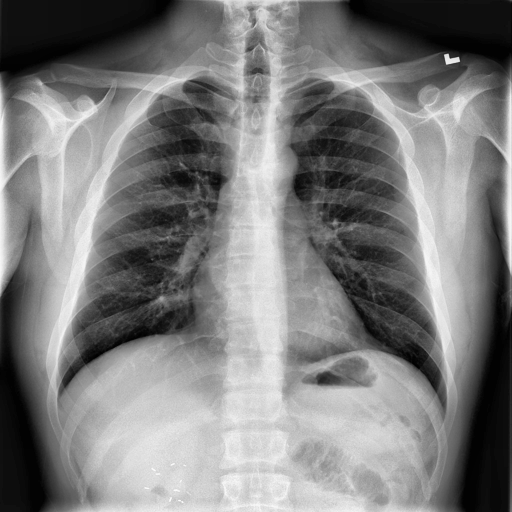
Finding: NORMAL